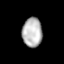
Tissue: lung
Cell type: Epithelial cells
Senescence score: 0.171
Nuclear area (px): 573
Mean DAPI intensity: 181.932